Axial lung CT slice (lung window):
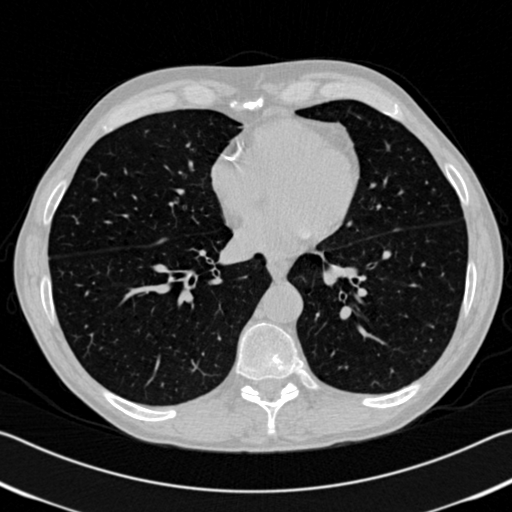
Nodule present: no